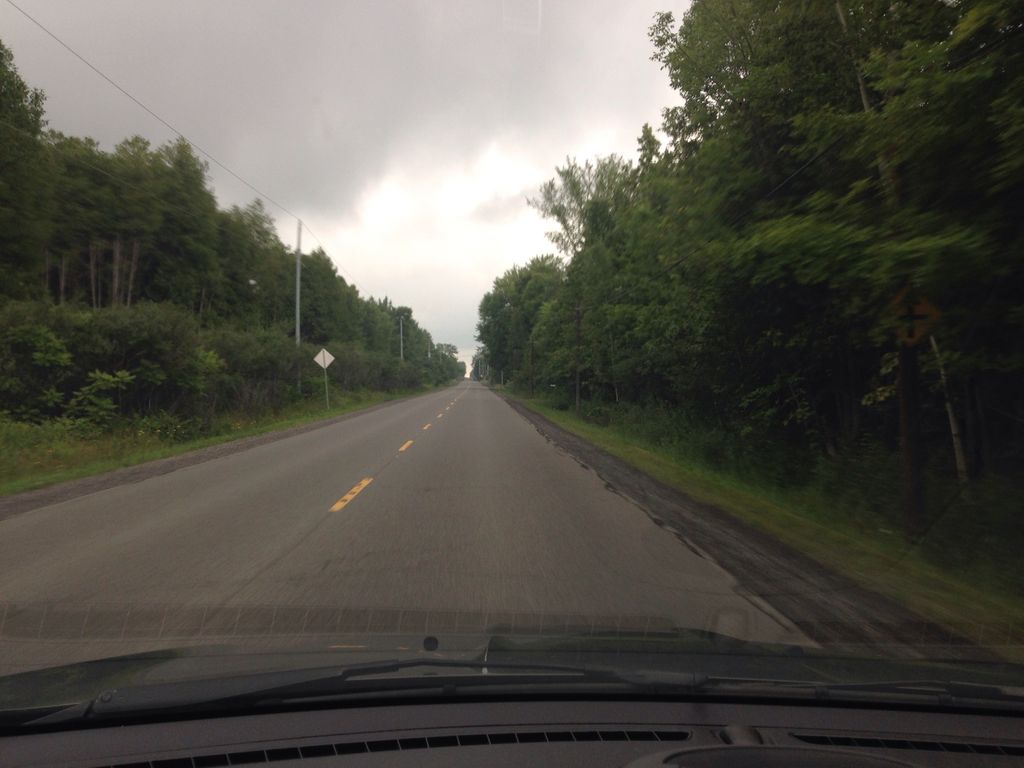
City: ottawa-gatineau